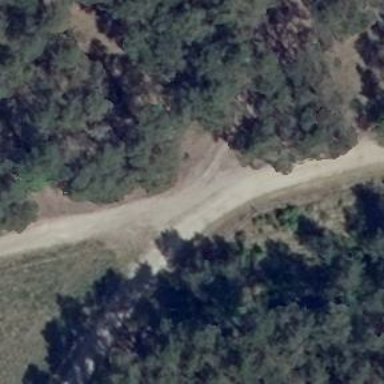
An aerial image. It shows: Gravel track with grade 2 tracktype.